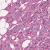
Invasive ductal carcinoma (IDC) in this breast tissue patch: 1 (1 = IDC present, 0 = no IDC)